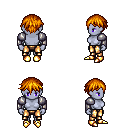
a pixel art fantasy rpg character, female body template, dark elf, purple skin, steel arm armor, gold greaves, dark blonde short bangs hairstyle, gold boots, four views (front, back, left, right), 2x2 character sprite sheet, small pixel art, hard edges, no anti-aliasing